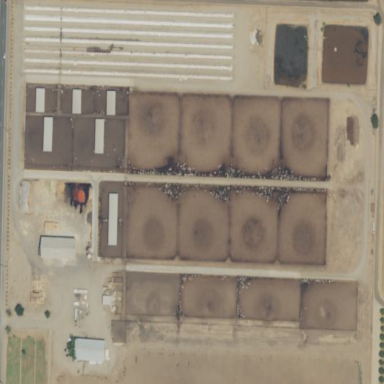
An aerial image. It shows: Farmyard area.